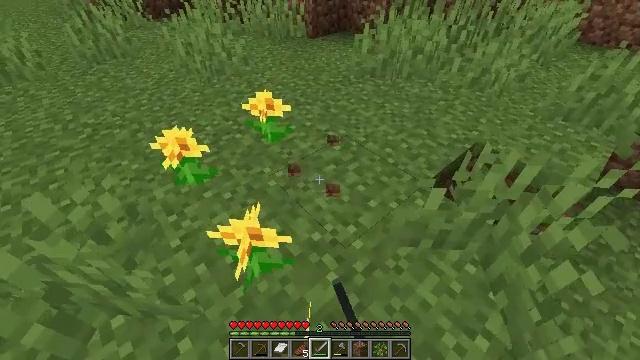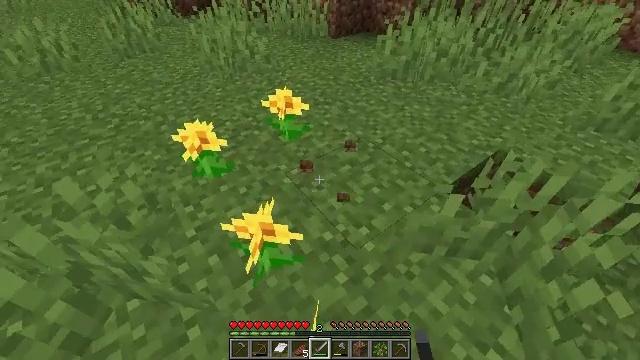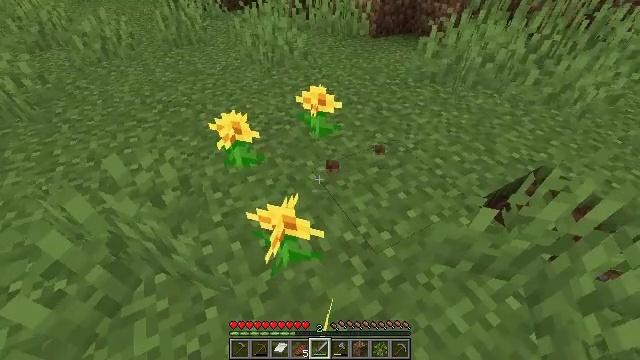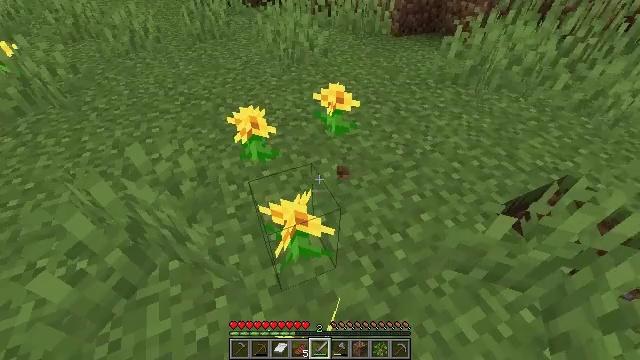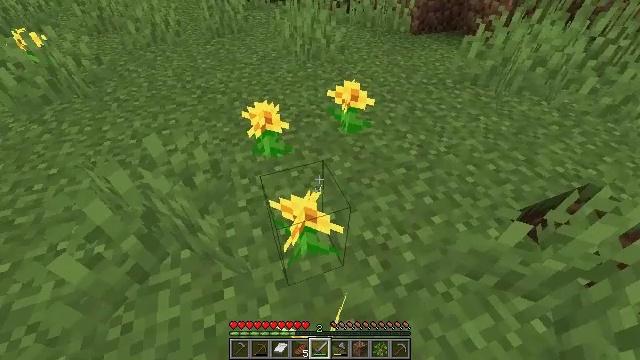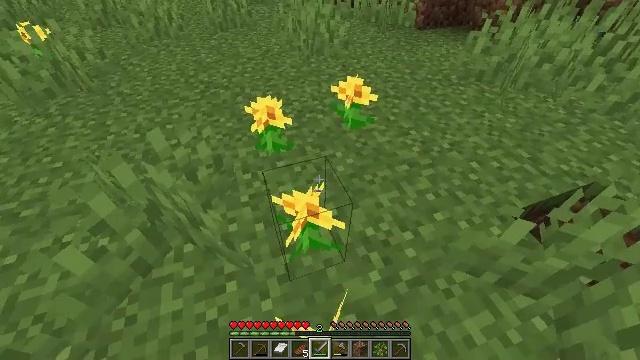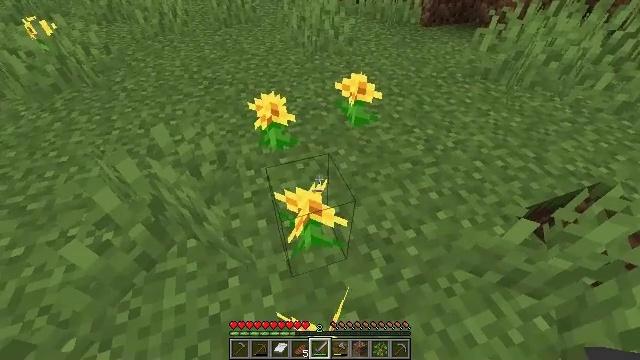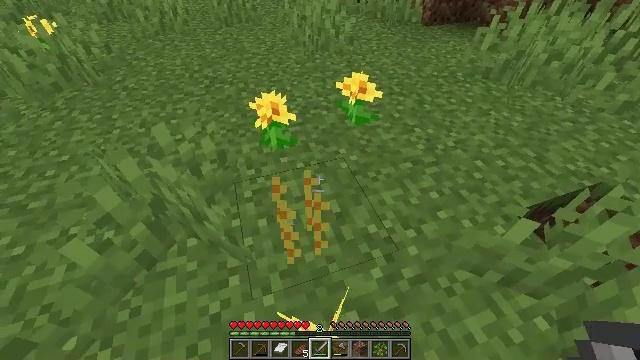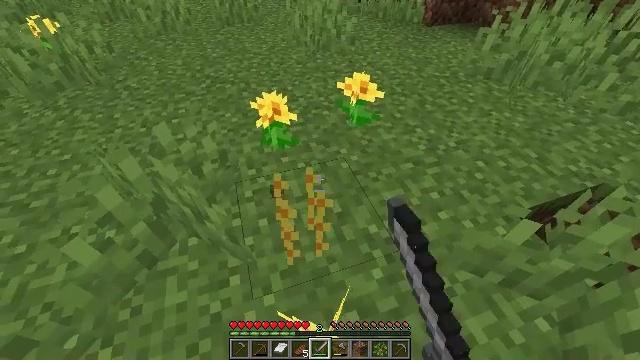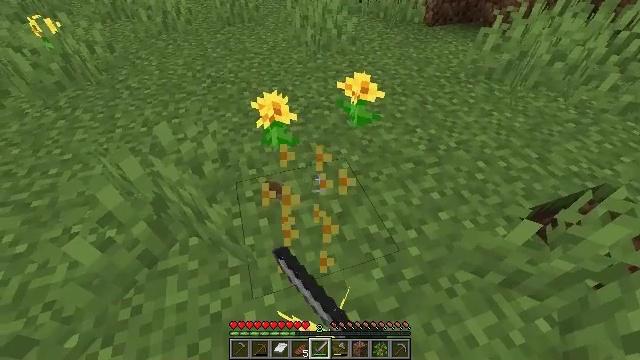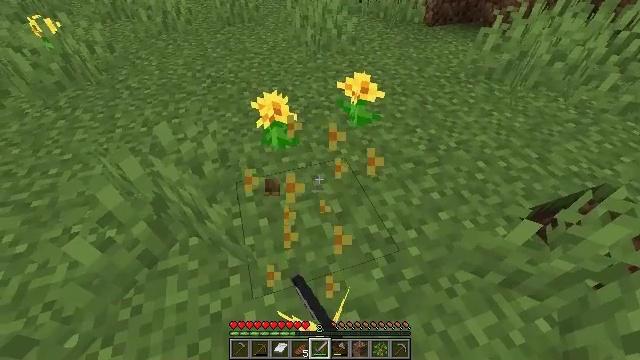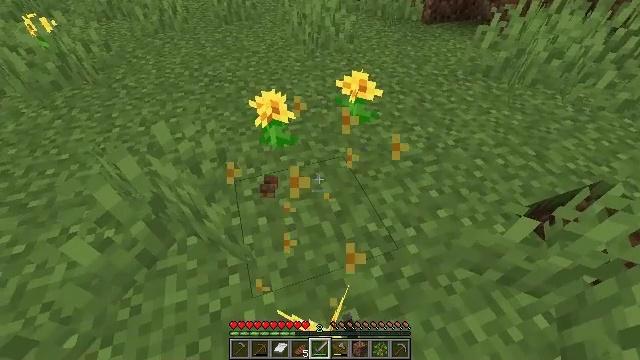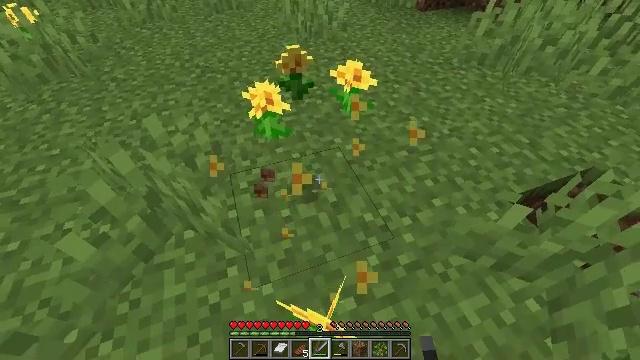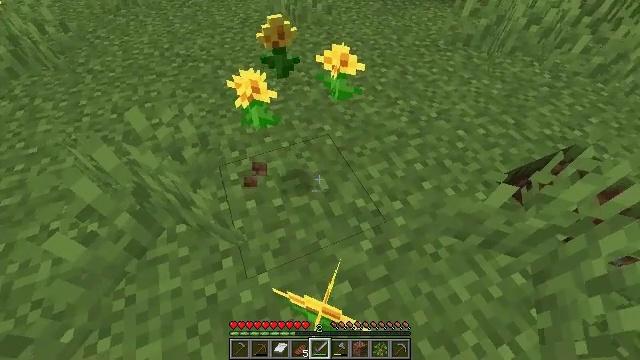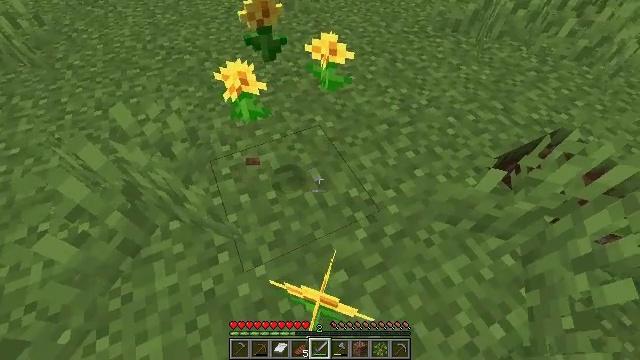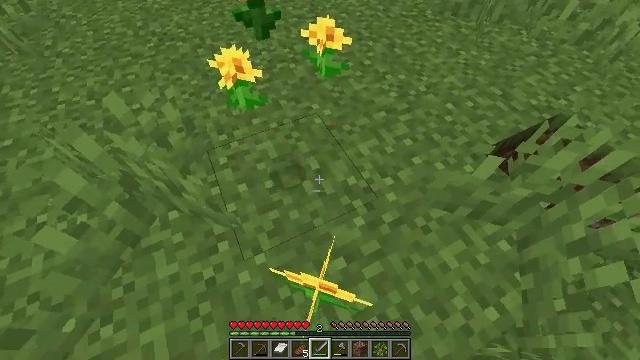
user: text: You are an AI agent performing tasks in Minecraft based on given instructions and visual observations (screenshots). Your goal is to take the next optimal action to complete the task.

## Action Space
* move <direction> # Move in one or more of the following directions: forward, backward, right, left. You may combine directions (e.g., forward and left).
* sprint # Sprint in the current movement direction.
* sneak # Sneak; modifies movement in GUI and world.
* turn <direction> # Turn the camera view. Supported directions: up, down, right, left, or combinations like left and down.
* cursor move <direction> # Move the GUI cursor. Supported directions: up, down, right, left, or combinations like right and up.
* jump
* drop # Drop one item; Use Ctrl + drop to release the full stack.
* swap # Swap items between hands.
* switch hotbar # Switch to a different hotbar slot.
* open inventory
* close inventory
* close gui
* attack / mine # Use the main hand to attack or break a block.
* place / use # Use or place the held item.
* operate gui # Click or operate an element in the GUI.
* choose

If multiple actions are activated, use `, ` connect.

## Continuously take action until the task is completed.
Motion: motion action
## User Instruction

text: Break the dandelion to obtain it.
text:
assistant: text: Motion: turn left
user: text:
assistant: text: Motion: turn left
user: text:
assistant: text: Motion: turn left
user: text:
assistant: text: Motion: turn left
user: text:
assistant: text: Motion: no_op
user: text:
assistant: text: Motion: no_op
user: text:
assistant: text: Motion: attack / mine
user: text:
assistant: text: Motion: attack / mine
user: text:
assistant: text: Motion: attack / mine
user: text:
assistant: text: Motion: no_op
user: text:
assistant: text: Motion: no_op
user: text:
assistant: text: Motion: turn right and down
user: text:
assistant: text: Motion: turn right and down
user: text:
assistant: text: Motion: turn right and down
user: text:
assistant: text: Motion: turn down
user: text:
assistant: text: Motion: turn down
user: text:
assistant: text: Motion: turn down
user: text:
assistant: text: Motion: no_op
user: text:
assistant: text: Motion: no_op
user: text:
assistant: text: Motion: attack / mine
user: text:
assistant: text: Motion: attack / mine
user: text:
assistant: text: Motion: attack / mine
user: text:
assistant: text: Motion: no_op
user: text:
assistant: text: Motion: no_op
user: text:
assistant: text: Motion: no_op